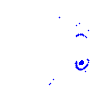
Particle: pion